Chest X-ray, PA view. Patient: 71 years old, sex M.
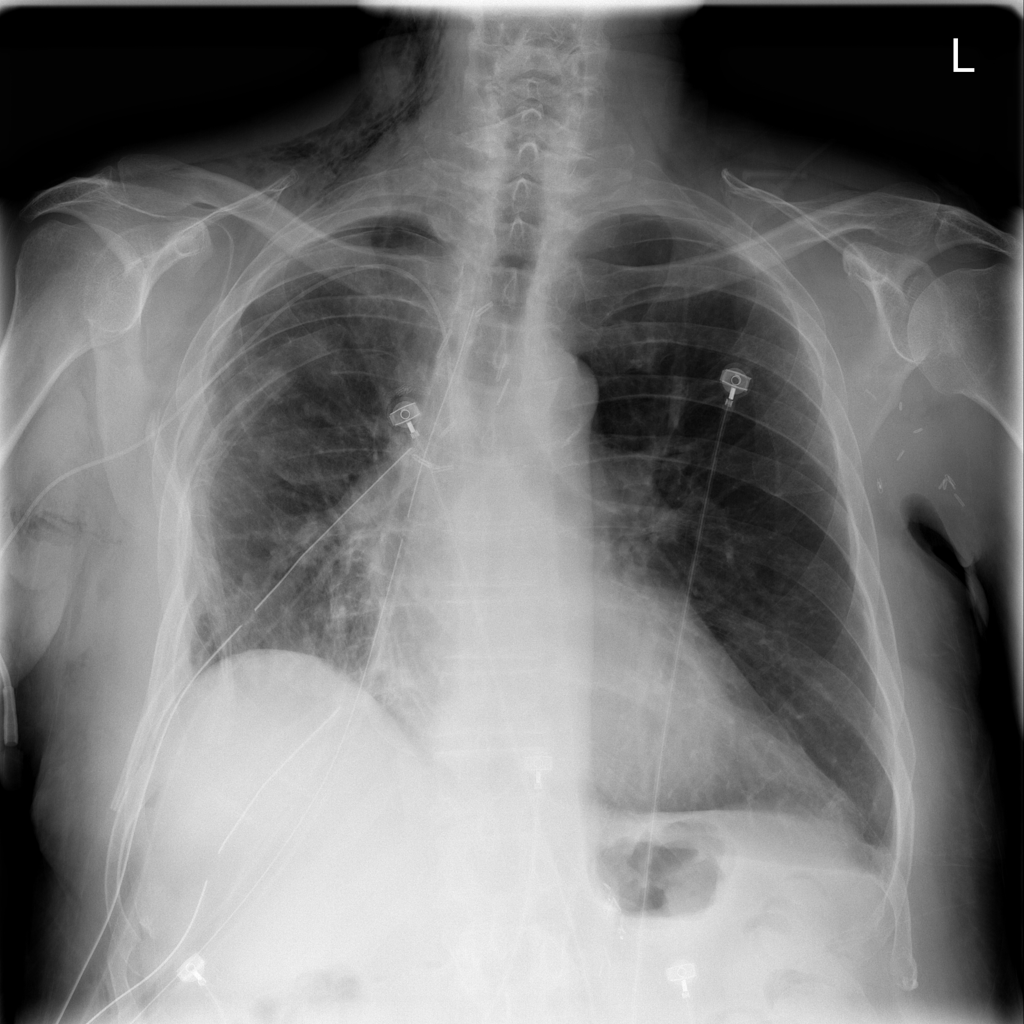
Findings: Emphysema, Pneumothorax